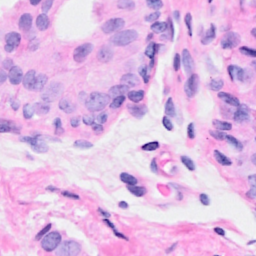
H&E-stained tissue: Breast